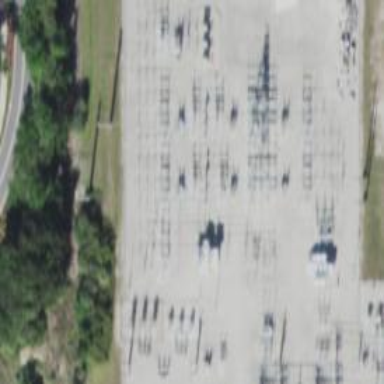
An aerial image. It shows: Switch for power supply.